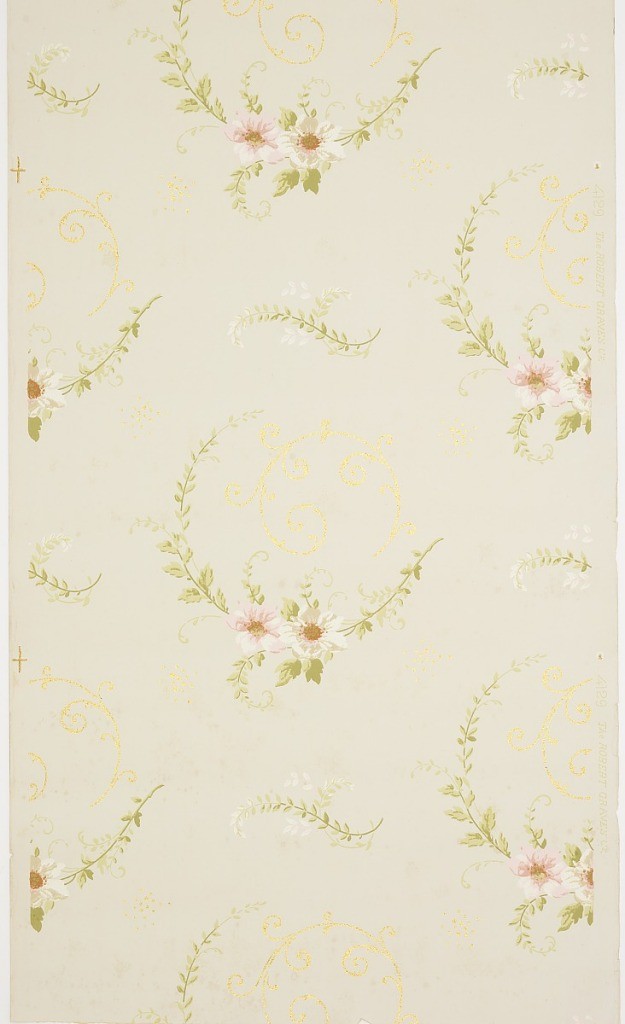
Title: Ceiling paper
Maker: Robert Graves Co., New York, New York
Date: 1905–1915
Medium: Machine-printed paper
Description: Repeating design of a floral sprig forming a near circular shape. Pink flowers at bottom center, gold sprig at top. Printed in pink, green, white and metallic gold on a light green ground.